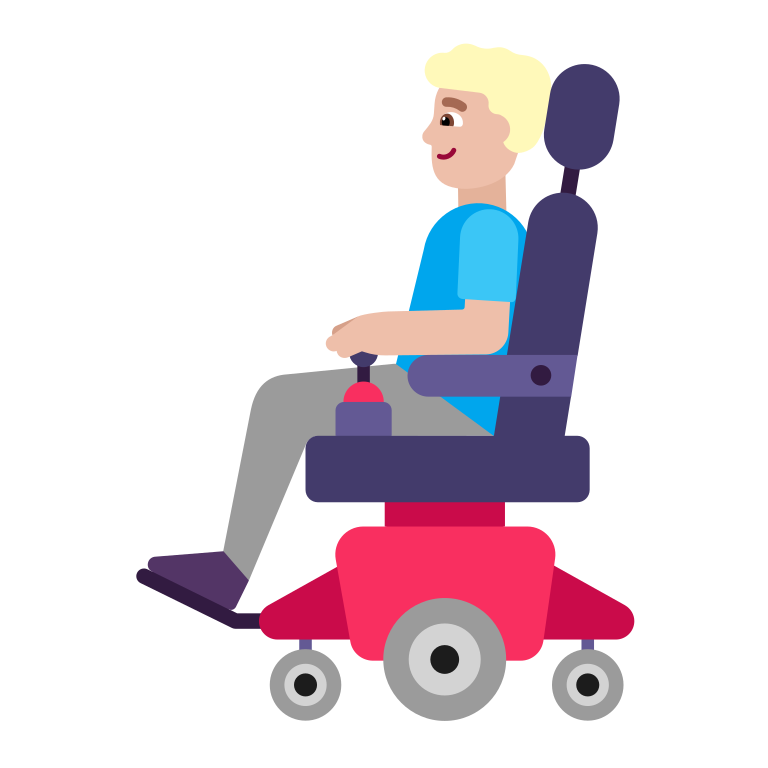
man in motorized wheelchair flat  light